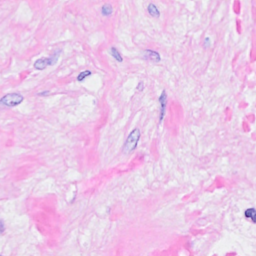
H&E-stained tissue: Breast